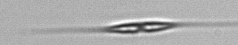
Label: Cylindrotheca